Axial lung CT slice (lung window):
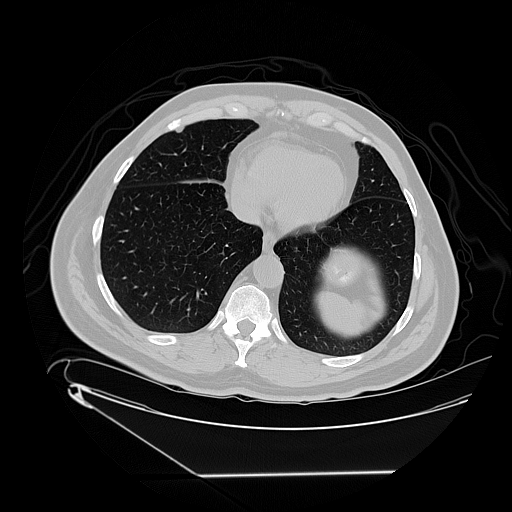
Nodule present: no